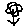
Label: flower